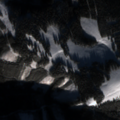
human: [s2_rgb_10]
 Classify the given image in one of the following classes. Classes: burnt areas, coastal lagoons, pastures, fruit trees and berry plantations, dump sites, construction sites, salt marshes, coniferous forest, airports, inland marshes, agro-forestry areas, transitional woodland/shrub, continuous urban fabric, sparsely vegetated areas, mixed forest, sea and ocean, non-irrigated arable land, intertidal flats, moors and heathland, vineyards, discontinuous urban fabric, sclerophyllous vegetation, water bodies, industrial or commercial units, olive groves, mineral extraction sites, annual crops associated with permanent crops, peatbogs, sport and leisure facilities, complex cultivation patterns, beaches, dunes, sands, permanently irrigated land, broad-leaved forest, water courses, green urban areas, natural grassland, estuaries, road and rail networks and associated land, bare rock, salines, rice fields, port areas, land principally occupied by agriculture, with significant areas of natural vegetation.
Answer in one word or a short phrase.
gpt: coniferous forest, natural grassland, moors and heathland